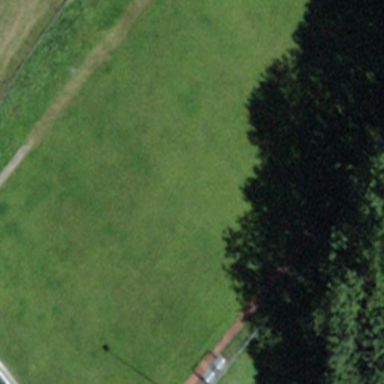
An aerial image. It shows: Pitch for leisure activities.